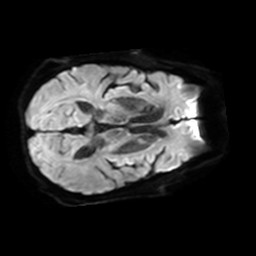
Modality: TRACE
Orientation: axial
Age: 60
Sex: male
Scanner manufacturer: philips
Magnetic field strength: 3 T
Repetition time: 3.08 s
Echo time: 0.076 s